RGB frame:
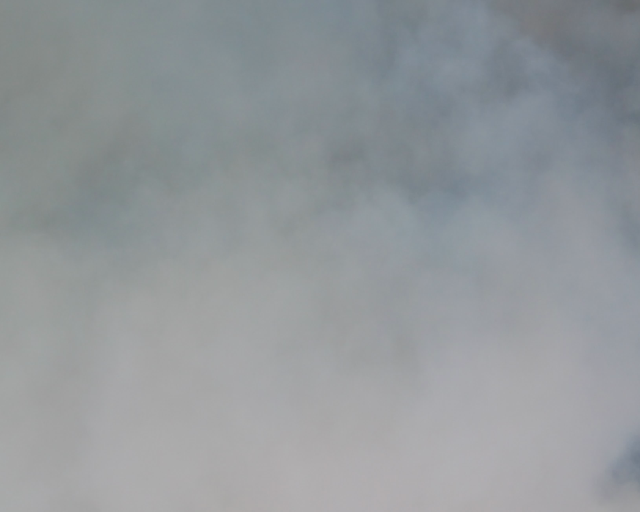
Thermal frame:
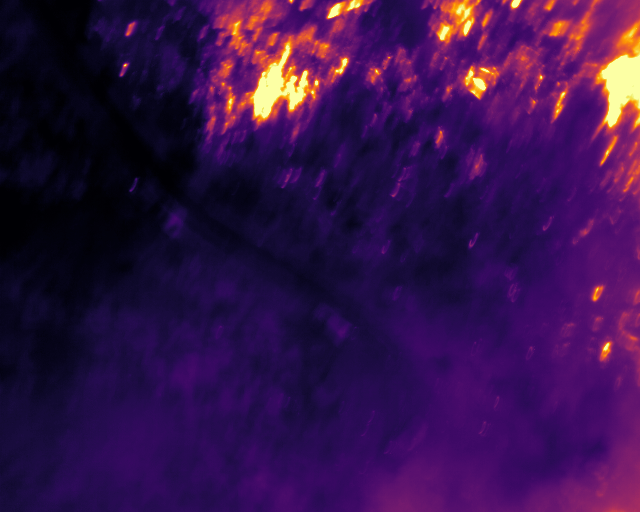
Captured: 2026-02-26 03:05:28
Pixels at or above 80 °C: 4992 (fraction of frame: 0.01523)